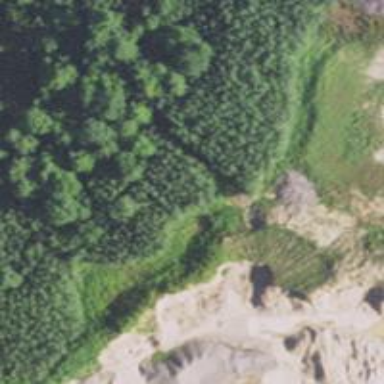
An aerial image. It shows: Quarry area.